Question: i m having following type of simple sql server table

Here I want to retrieve all the rows where Notice Created On date + Visibility days are less than or equal to current datetime.
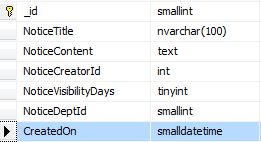
Answer: I believe what you are looking for is this, using the <URL>
'''
SELECT *
FROM TABLE
WHERE GETDATE() <= DATEADD(dd, NoticeVisibilityDays, CreatedOn)
'''